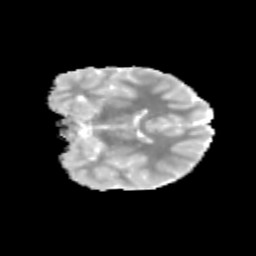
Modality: MD
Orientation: coronal
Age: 11
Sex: male
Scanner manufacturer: siemens
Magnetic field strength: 3 T
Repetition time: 3.8 s
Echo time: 0.07 s